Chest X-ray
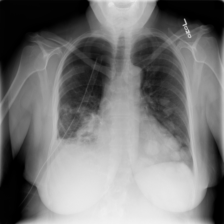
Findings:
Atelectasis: positive
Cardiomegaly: negative
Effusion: negative
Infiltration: negative
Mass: positive
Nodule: negative
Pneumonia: negative
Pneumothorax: negative
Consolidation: negative
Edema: negative
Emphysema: negative
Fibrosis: negative
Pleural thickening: negative
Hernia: negative